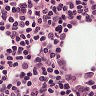
Metastatic tissue present: no